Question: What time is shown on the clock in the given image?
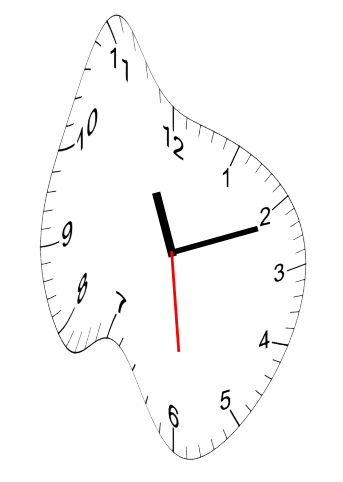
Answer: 11:11:29